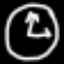
Label: clock